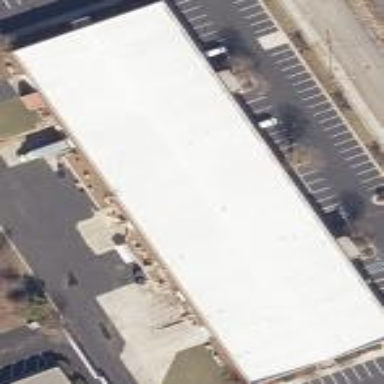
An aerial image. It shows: Building with grey roof and brown walls.